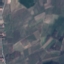
Label: PermanentCrop